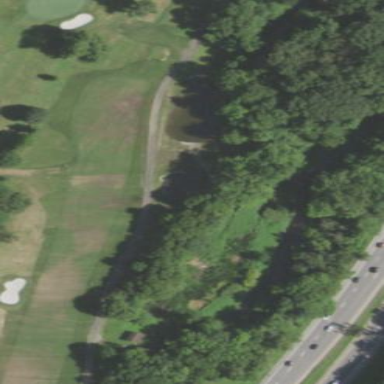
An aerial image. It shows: Grassy area designated as golf fairway.